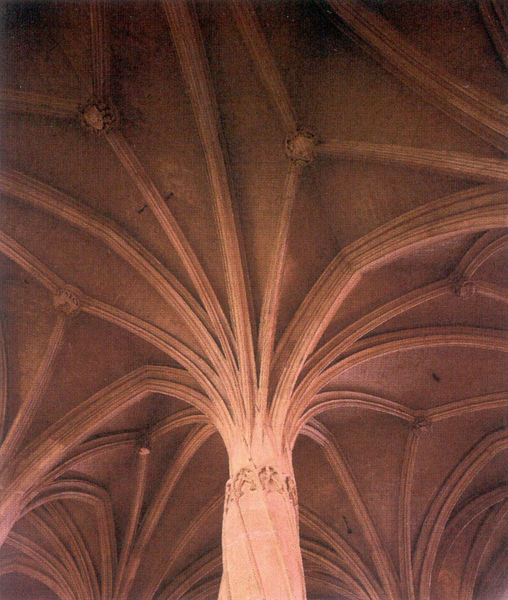
Titel: Saint-Séverin (Chorpfeiler mit Gewölbe)
Standort: Paris
Institution: Saint-Séverin
Schlagwörter: kämpfer, schatten, dreieck, ausschnitt, braun, frankreich, licht, paris, pfeiler, raum, säule, säulen, dach, rot, beige, muster, ornament, architektur, stein, innenraum, kirche, decke, england, gotik, rosa, schiff, bogen, perspektive, giebel, drehen, joche, kuppel, detail, floral, verzierung, balken, stil, halle, foto, fotografie, bögen, gewölbe, eckig, kloster, stern, dom, rippen, gewunden, gedreht, zwickel, kathedrale, photo, schlussstein, geometrisch, kreuzrippen, kreuzrippengewölbe, dienst, dienste, gotisch, kreuzgewölbe, kreuzgrat, rippengewölbe, schlusssteine, gurt, filigran, drehung, fotographie, joch, windung, streben, spirale, geometrie, netz, ros, gerippe, kreuzgang, verstrebung, hallenkirche, baustil, rippe, spätgotik, grate, gratgewölbe, sterngewölbe, gewölberippen, netzgewölbe, schlusstein, deckengewölbe, sankt, hochgotik, gewinde, gräten, perpendicular, kathedale, kapitelsaal, abseitenkirche, annaberg, chapters hall, drehsäule, fächergewölbe, fächergeölbe, gedret, gurtrippe, hauptrippe, kreizgewölbe, kreutrippen, nebenrippe, steinmetzknst, n, gewölnbe, abschlusssteine, kreugewölbe, filigrsan, kreuzrippengeewölbe